Question: I am trying to implement a simple shell. Everything else works fine except for the error handling.
When I try to do execute an invalid command like "cat ff", in which "ff" does not exist, I got this:

The expected behavior should be like the third one "catt f". It must start with "ERROR:" and then the error message, which means it should be "ERROR🐱 ff: No such file or directory"
How should I modify my code to achieve that? Thanks in advance!
'''
#include <fcntl.h>
#include <iostream>
#include <unistd.h>
#include <cstring>
#include <errno.h>
#include <sys/wait.h>
using namespace std;
int main(){
int pid;
int status;
char *cmd[] = {"cat", "ff", NULL};
if ((pid = fork()) == 0){
if (execvp(cmd[0], cmd) == -1){
cout << "ERROR:" << strerror(errno) << '
';
}
}else if (pid == -1){
cout << "ERROR:" << strerror(errno) << '
';
}else{
waitpid(pid, &status, 0);
cout << "Status: " << status << '
';
}
}
'''
The status here isn't very much necessary here. It is just my attempt to figure out whether it comes before that error message. I am super new to this and I am very confused and lost. Please forgive me if I did anything unnecessarily.
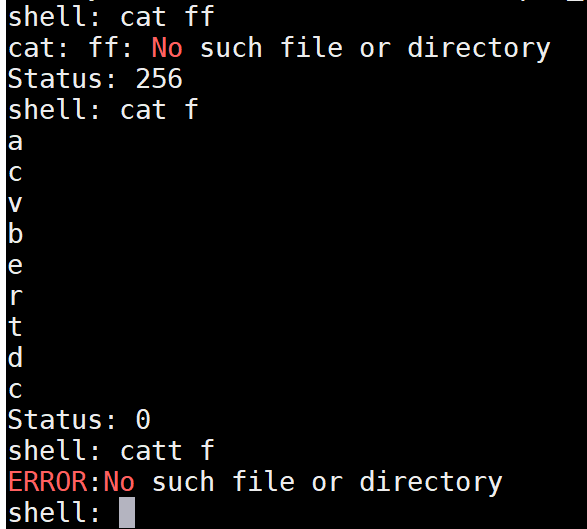
Answer: the second line 'cat: ff: No suche file...' is an error output to stderr pipe written by cat command. If you want to suppress this you need to redirect stderr pipe. The execution of your shell command "cat" was successful, so it's handled through your last else condition. You need to check there for e.g. status 256 "no such file" and then print the error yourself.
'''
#include <fcntl.h>
#include <iostream>
#include <unistd.h>
#include <cstring>
#include <errno.h>
#include <sys/wait.h>
#include <cstdio>
using namespace std;
int main(int argc, char** argv){
int pid;
int status;
char *cmd[] = {"cat", "ff", NULL};
int pipes[2];
pipe(pipes);
if ((pid = fork()) == 0){
dup2(pipes[1], STDERR_FILENO);
if (execvp(cmd[0], cmd) == -1){
cout << "ERROR:" << strerror(errno) << '
';
}
}else if (pid == -1){
cout << "ERROR:" << strerror(errno) << '
';
}else{
waitpid(pid, &status, 0);
if(256 == status) {
cout << "ERROR: ";
char buffer[100];
int count = read(pipes[0], buffer, sizeof(buffer)-1);
if (count >= 0) {
buffer[count] = 0;
cout << buffer;
cout << endl;
} else {
cout << "IO Error" << endl;
}
} else {
cout << "Status: " << status << '
';
}
}
}
'''